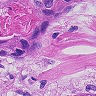
Metastatic tissue present: yes